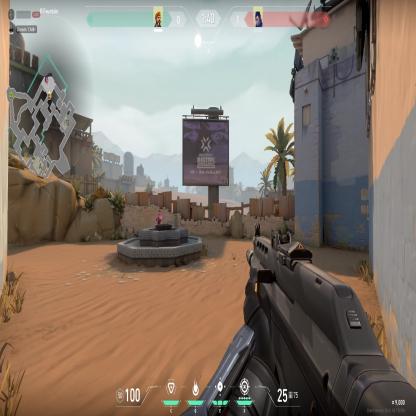
Label: enemy